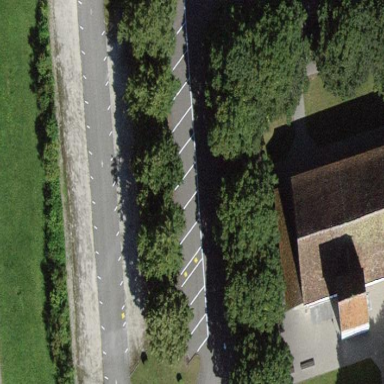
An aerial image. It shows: Paved parking area.